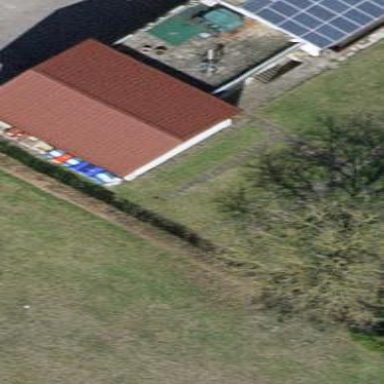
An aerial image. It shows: Garage building.